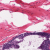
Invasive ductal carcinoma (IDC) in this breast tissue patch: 0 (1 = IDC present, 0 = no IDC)